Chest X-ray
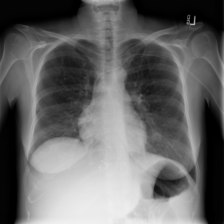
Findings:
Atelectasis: negative
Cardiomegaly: negative
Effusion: negative
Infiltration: negative
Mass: negative
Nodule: negative
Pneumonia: negative
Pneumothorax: negative
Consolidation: negative
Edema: negative
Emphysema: negative
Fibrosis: negative
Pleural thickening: negative
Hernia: negative